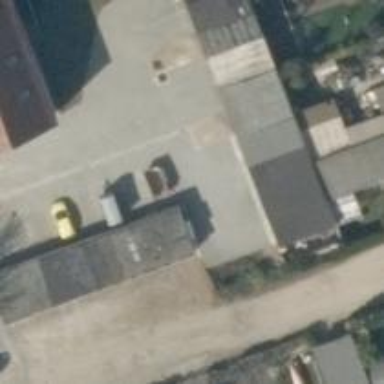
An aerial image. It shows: Garage.